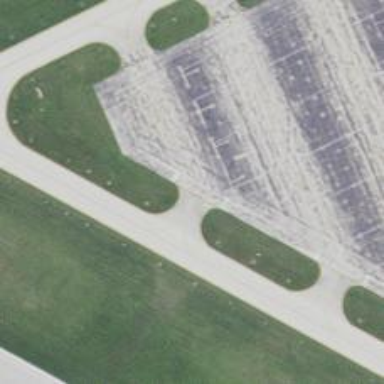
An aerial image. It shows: View of taxiway at the airport.